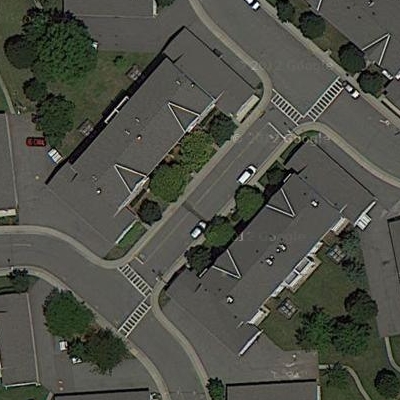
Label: Resident